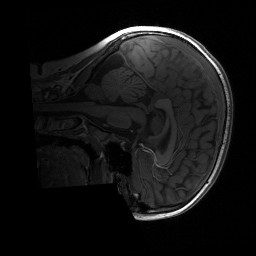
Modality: T1w
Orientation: sagittal
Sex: male
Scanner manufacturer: siemens
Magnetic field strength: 3 T
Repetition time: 1.9 s
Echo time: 0.00243 s